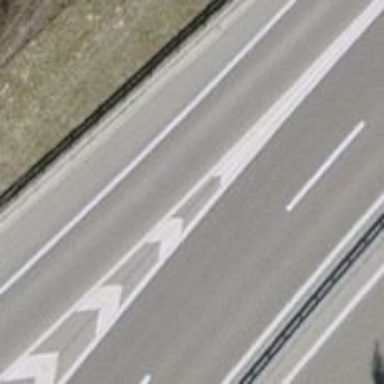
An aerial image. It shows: Trunk link road with asphalt surface.